Question: I'm trying to run the on screen keyboard from my application. It works correctly under Windows XP 32 bits, but incorrect under Win 7 64 bits.
'''
unit Unit5;
interface
uses
Windows, Messages, SysUtils, Variants, Classes, Graphics, Controls, Forms,
Dialogs, ShellAPI;
type
TForm5 = class(TForm)
procedure FormCreate(Sender: TObject);
private
{ Private declarations }
public
class function IsWOW64: Boolean;
{ Public declarations }
end;
var
Form5: TForm5;
implementation
{$R *.dfm}
procedure TForm5.FormCreate(Sender: TObject);
var path:String;
res : Integer;
function GetSysDir: string;
var
Buf: array[0..MAX_PATH] of Char;
Len: UINT;
S: String;
begin
{$IFNDEF WIN64}
if TForm5.IsWOW64 then
begin
Len := GetWindowsDirectory(Buf, MAX_PATH);
if Len = 0 then RaiseLastOSError;
SetString(S, Buf, Len);
Result := IncludeTrailingPathDelimiter(S) + 'Sysnative';
Exit;
end;
{$ENDIF}
Len := GetSystemDirectory(Buf, MAX_PATH);
if Len = 0 then RaiseLastOSError;
SetString(S, Buf, Len);
Result := IncludeTrailingPathDelimiter(S);
end;
begin
path := GetSysDir;
path := path + 'osk.exe';
res := ShellExecute(self.Handle,'open',Pchar(path),nil,nil,SW_NORMAL);
if res <> 42 then
begin
ShowMessage(path);
RaiseLastOSError;
end;
end;
class function TForm5.IsWOW64: Boolean;
type
TIsWow64Process = function( // Type of IsWow64Process API fn
Handle: THandle;
var Res: BOOL
): BOOL; stdcall;
var
IsWow64Result: BOOL; // result from IsWow64Process
IsWow64Process: TIsWow64Process; // IsWow64Process fn reference
begin
// Try to load required function from kernel32
IsWow64Process := GetProcAddress(
GetModuleHandle('kernel32'), 'IsWow64Process'
);
if Assigned(IsWow64Process) then
begin
// Function is implemented: call it
if not IsWow64Process(GetCurrentProcess, IsWow64Result) then
RaiseLastOSError;
// Return result of function
Result := IsWow64Result;
end
else
// Function not implemented: can't be running on Wow64
Result := False;
end;
end.
'''
Running the application under x64 reveals the path C:\Windows\Sysnative\osk.exe , and raise a 'call to an OS function failed' error.
Searching on windows directories reveals that osk.exe exists

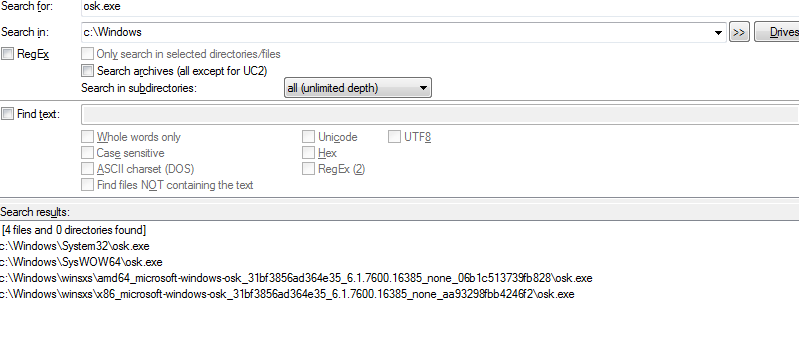
Answer: There is something special about osk under UAC. This code fails with error code 740, 'ERROR_ELEVATION_REQUIRED', .
'''
var
si: TStartupInfo;
pi: TProcessInformation;
....
si.cb := SizeOf(si);
GetStartupInfo(si);
Win32Check(CreateProcess('C:\Windows\system32\osk.exe', nil, nil, nil,
False, 0, nil, nil, si, pi));
'''
This fails under both 32 and 64 bit processes on machines with UAC. You can find some discussion of the issue here: <URL>
So your problem is not related to 32 or 64 bit, rather it is down to your XP system not having UAC.
More broadly I think this should be enough to convince you never to call 'ShellExecute' again. It only exists for 16 bit compatibility and is singularly useless at reporting errors. If you want errors call 'ShellExecuteEx'. However, since we are starting a new process, 'CreateProcess' would normally be the right API to call.
That said, in this specific case the design of osk is such that it cannot be started programmatically by 'CreateProcess'. It does need to be invoked by 'ShellExecute', or 'ShellExecuteEx'. This allows the shell to perform its UAC magic. Now, it turns out that magic cannot happen from a 32 bit WOW64 process. The solution then is to start osk from a 64 bit process with a call to 'ShellExecuteEx'.
Here is your workaround:
1. On a 32 bit system, you can simply call ShellExecuteEx to open osk.
2. On a 64 bit system, if your process is 64 bit, you can again call ShellExecuteEx to open osk.
3. On a 64 bit system, if your process is 32 bit WOW64 process, you need to start a separate 64 bit process which in turn calls ShellExecuteEx to open osk.
Since you don't appear to be using a 64 bit version of Delphi, you'll need to find a 64 bit compiler. You could use the 64 bit fpc, or a 64 bit C++ compiler. The following C++ program is enough:
'''
#include <Windows.h>
#include <Shellapi.h>
int CALLBACK WinMain(
HINSTANCE hInstance,
HINSTANCE hPrevInstance,
LPSTR lpCmdLine,
int nCmdShow
)
{
SHELLEXECUTEINFOW sei = { sizeof(sei) };
sei.lpVerb = L"open";
sei.lpFile = L"osk.exe";
sei.nShow = SW_SHOW;
ShellExecuteExW(&sei);
}
'''
You can compile that with a 64 bit C++ compiler and then call it from your 32 bit WOW64 process. Long winded I know, but it does have the merit of actually working!